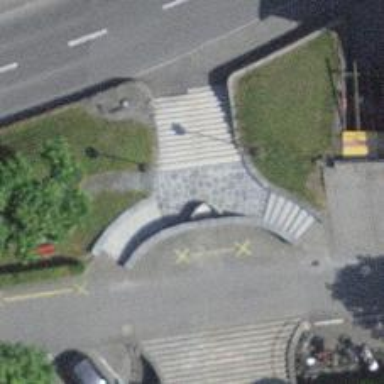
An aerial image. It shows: Set of steps on the road.